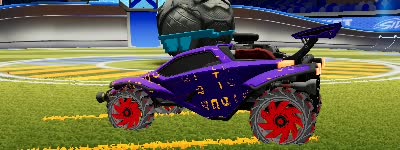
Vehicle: octane